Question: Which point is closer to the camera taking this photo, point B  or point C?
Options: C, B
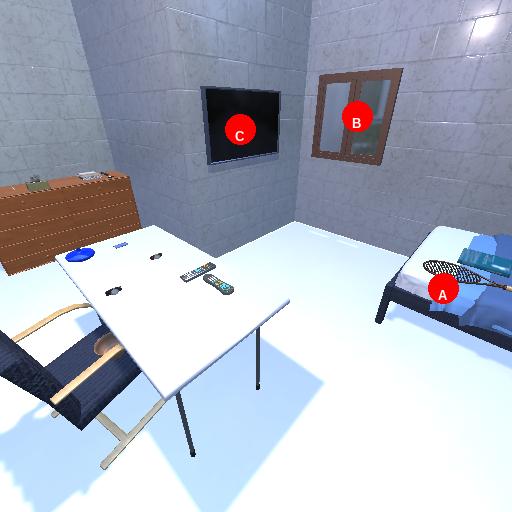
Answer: C